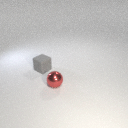
small gray rubber cube to the left of small red metal sphere